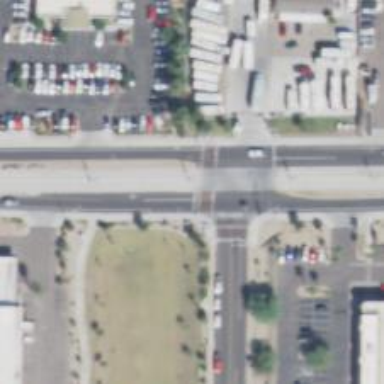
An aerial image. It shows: Solid stop line on the road.